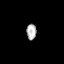
Tissue: prostate
Cell type: Fibroblasts
Senescence score: 0.6933
Nuclear area (px): 155
Mean DAPI intensity: 176.174